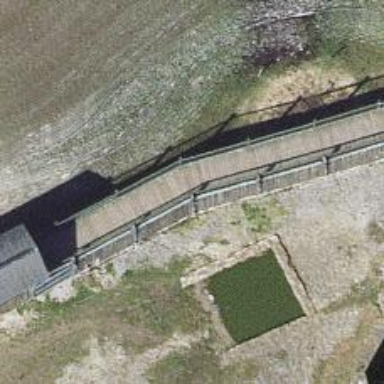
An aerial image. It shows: Fence.